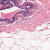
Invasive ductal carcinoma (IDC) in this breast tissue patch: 0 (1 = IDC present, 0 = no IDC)